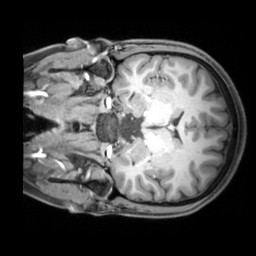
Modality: T1w
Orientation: coronal
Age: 19
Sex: female
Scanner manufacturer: siemens
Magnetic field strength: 3 T
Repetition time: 1.97 s
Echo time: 0.00206 s